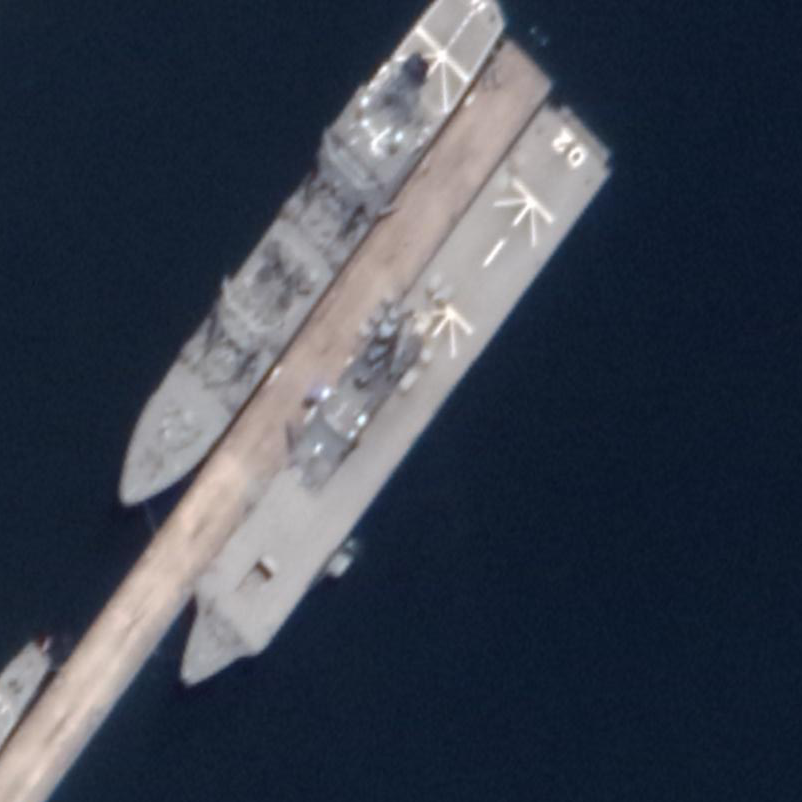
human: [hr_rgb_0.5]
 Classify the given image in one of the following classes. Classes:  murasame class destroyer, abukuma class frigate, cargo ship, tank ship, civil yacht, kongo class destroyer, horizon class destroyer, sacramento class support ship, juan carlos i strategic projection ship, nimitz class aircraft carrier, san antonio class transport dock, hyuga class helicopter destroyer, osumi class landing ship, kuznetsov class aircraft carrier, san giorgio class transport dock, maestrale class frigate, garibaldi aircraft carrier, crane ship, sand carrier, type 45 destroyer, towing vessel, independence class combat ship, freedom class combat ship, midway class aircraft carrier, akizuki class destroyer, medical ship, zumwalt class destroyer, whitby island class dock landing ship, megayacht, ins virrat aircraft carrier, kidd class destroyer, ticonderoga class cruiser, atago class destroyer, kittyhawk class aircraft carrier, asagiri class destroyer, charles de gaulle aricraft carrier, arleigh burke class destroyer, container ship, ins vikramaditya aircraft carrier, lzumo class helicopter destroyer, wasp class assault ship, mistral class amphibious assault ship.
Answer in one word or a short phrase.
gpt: Osumi class landing ship